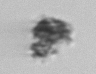
Label: detritus